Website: crate-barrel
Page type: customer-info-address
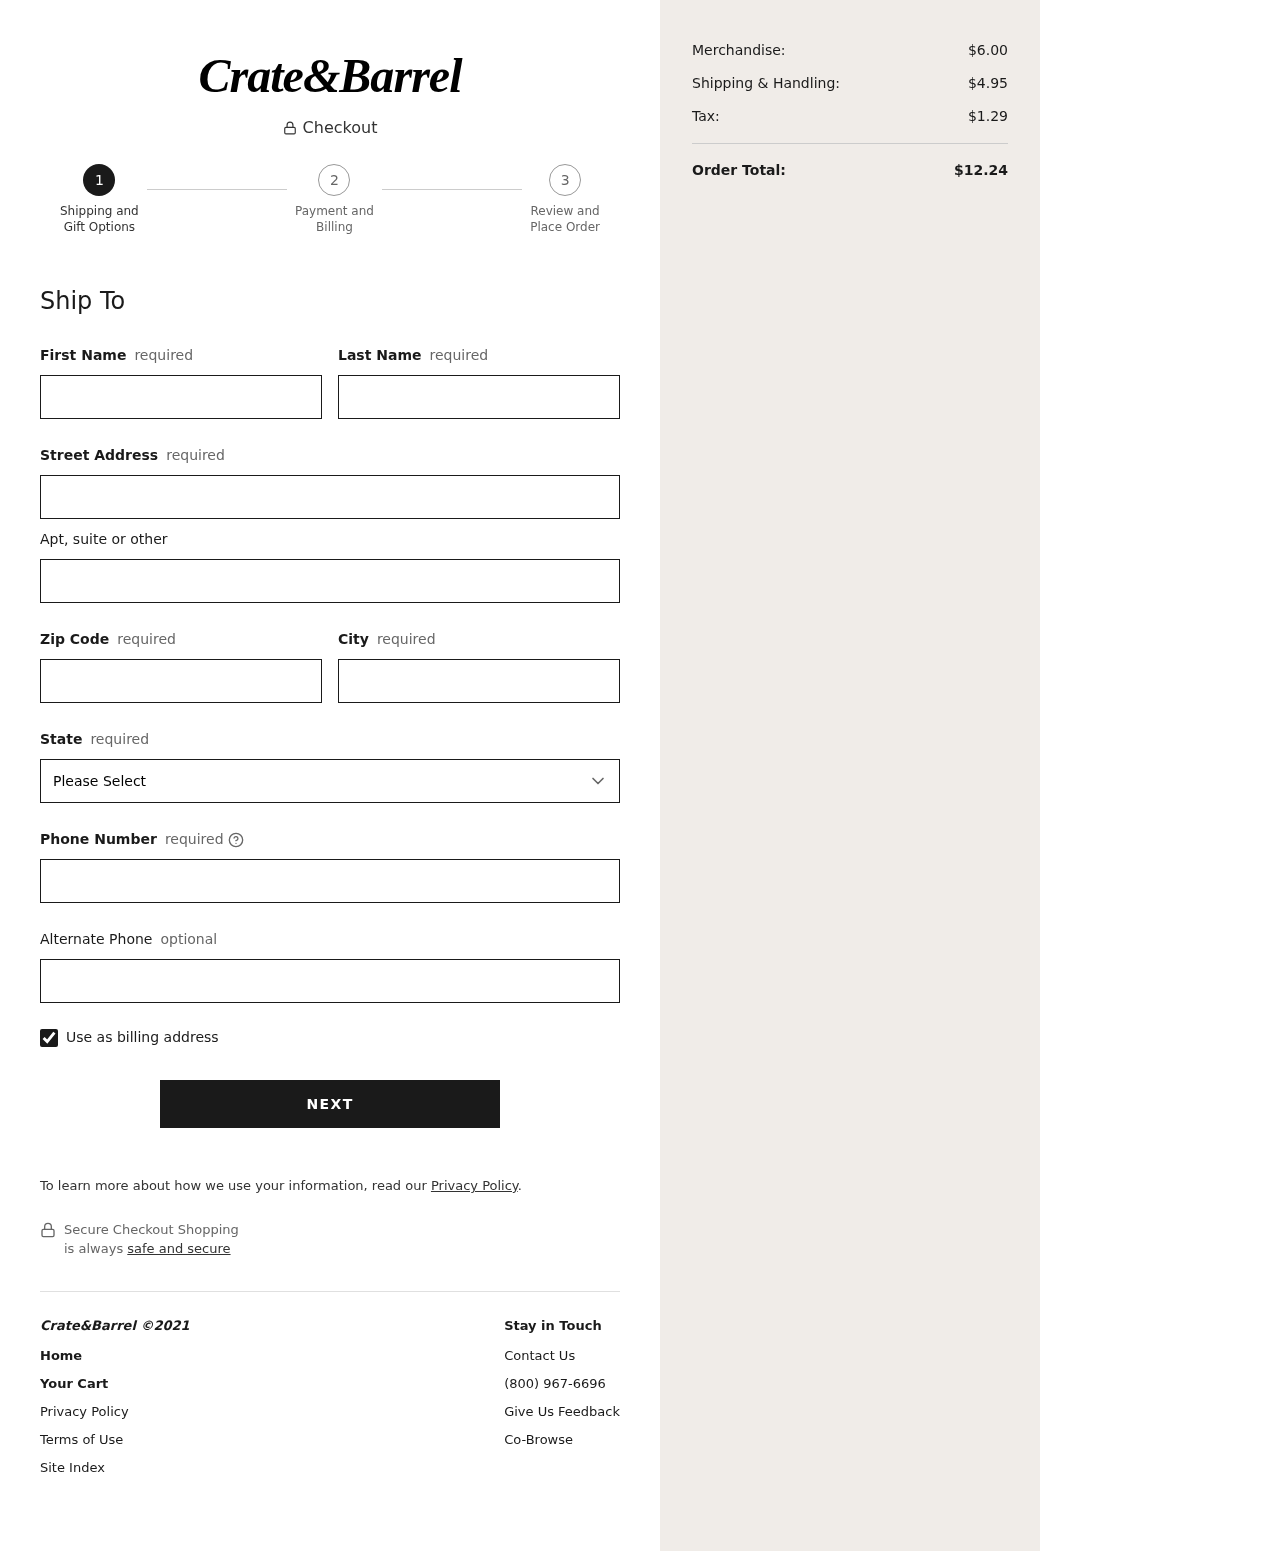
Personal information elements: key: PII_STATE
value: VI
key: PII_FIRSTNAME
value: Douglas
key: PII_LASTNAME
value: Gay
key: PII_STREET
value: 190 Sylvia Mountain Suite 714
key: PII_POSTCODE
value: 28276
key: PII_CITY
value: Port Christopher
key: PII_PHONE
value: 9947164093
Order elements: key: ORDER_SUBTOTAL
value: $6.00
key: ORDER_SHIPPING_COST
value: $4.95
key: ORDER_TAX
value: $1.29
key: ORDER_TOTAL
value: $12.24